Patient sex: M
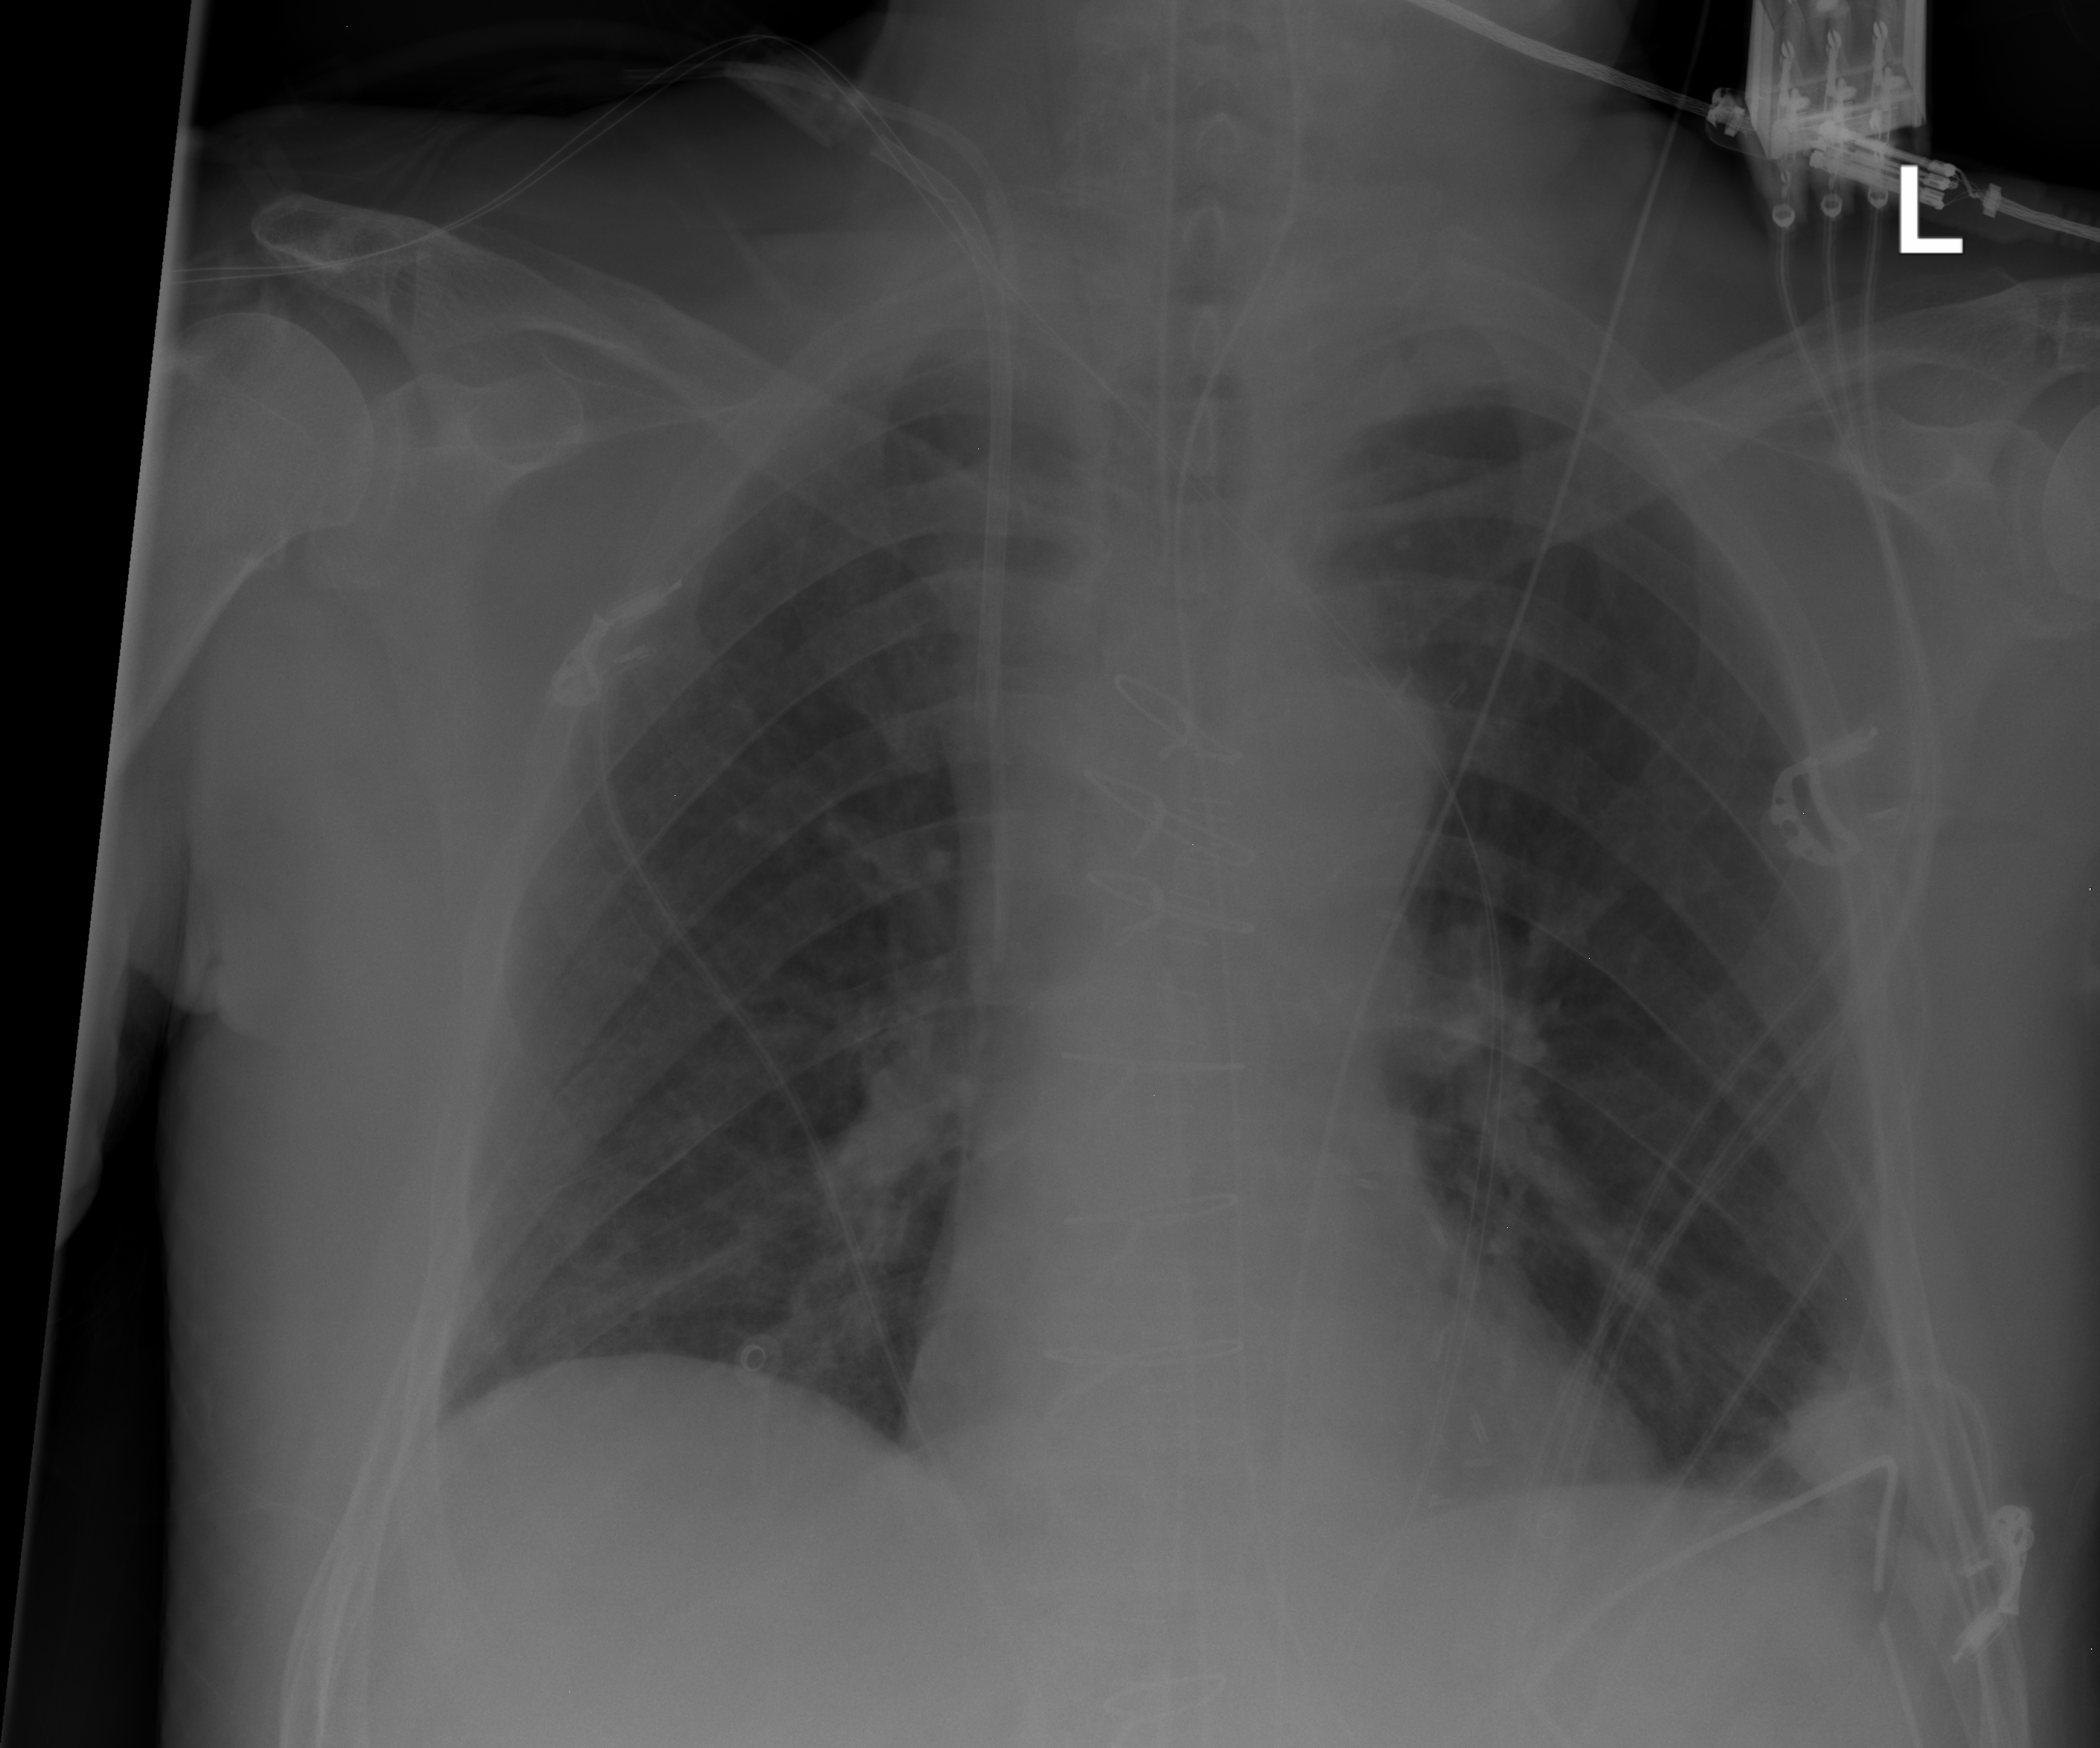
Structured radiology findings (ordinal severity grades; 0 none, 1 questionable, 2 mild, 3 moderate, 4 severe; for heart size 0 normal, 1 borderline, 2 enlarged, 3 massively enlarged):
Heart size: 0
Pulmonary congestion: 0
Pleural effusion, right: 0
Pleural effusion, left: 0
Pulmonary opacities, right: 0
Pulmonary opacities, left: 0
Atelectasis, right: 0
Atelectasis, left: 1